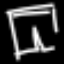
Label: pants